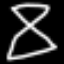
Label: hourglass